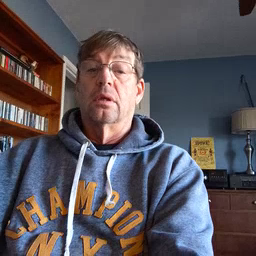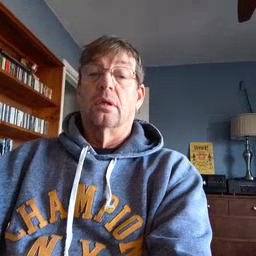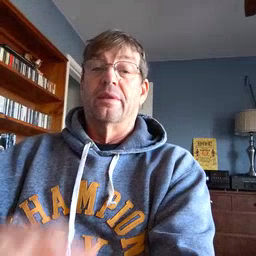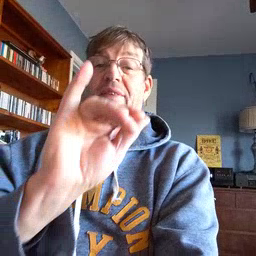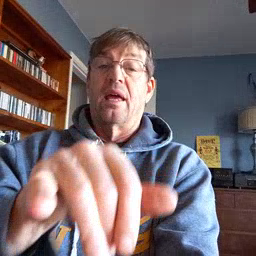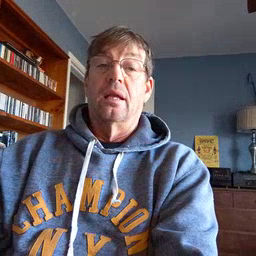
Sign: that